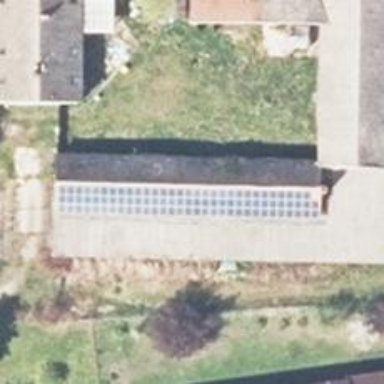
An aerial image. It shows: Solar power generator using photovoltaic method with solar photovoltaic panel types.